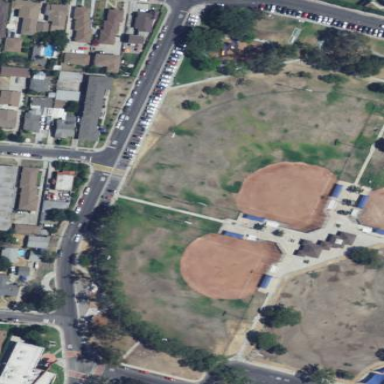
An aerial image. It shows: Baseball pitch for leisure land.